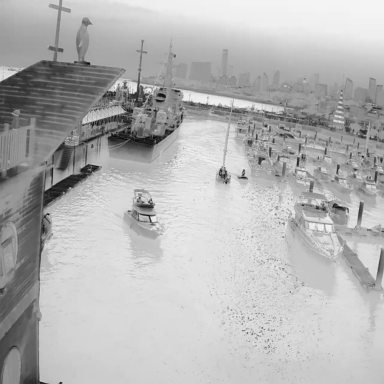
There are three sailboats in the infrared image.